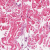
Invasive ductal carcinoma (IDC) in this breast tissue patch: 0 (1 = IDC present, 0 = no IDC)